Question: So, I've seen an example for a newly created doc
'''
Rectangle r = new Rectangle(400, 300);
Document doc = new Document(r);
try
{
PdfWriter.GetInstance(doc, new FileStream("C:/Blocks2.pdf", FileMode.Create));
doc.Open();
string text = @"The result can be seen below, which shows the text
having been written to the document but it looks a
mess. ";
text = text.Replace(Environment.NewLine, String.Empty).Replace(" ", String.Empty);
Font brown = new Font(Font.FontFamily.COURIER, 9f, Font.NORMAL, new BaseColor(163, 21, 21));
Font lightblue = new Font(Font.FontFamily.COURIER, 9f, Font.NORMAL, new BaseColor(43, 145, 175));
Font courier = new Font(Font.FontFamily.COURIER, 9f);
Font georgia = FontFactory.GetFont("georgia", 10f);
georgia.Color = BaseColor.GRAY;
Chunk beginning = new Chunk(text, georgia);
Phrase p1 = new Phrase(beginning);
Chunk c1 = new Chunk("You can of course force a newline using "", georgia);
Chunk c2 = new Chunk(@"
", brown);
Chunk c3 = new Chunk("" or ", georgia);
Chunk c4 = new Chunk("Environment", lightblue);
Chunk c5 = new Chunk(".NewLine", courier);
Chunk c6 = new Chunk(", or even ", georgia);
Chunk c7 = new Chunk("Chunk", lightblue);
Chunk c8 = new Chunk(".NEWLINE", courier);
Chunk c9 = new Chunk(" as part of the string you give a chunk.", georgia);
Phrase p2 = new Phrase();
p2.Add(c1);
p2.Add(c2);
p2.Add(c3);
p2.Add(c4);
p2.Add(c5);
p2.Add(c6);
p2.Add(c7);
p2.Add(c8);
p2.Add(c9);
Paragraph p = new Paragraph();
p.Add(p1);
p.Add(p2);
p.Alignment = Element.ALIGN_JUSTIFIED;
doc.Add(p);
}
'''
As you can see, the document is initiated with a rectangle 'Document doc = new Document(r);'
So, the result of this code is gonna be like this

My question is: how do I append text, which will consider page size in an existing document?
Is it possible to add a rectangle with a text in a doc? Or maybe append a newly created document to an existing one?
I realise, that I should probably read iText books, but I'm kind of running out of time and this is the last thing I have to figure out. Is there a clean easy solution, to my question? Thank you
Sadly, for some reason the solution by Alexis Pigeon doesn't work for me.
I've written
'''
Document doc = new Document();
var writer = PdfWriter.GetInstance(doc, new FileStream("C:/Blocks2.pdf", FileMode.Open));
doc.Open();
'''
and at the end
'''
doc.Add(p); doc.Close()
'''
And no changes are applied to the file, although code runs smoothly.
Something tells me, that this approach is wrong, since I haven't met any code examples, where people would have used 'Document' with and existing pdf file, only creating a new one. Usually it's 'PDFStamper' or 'PDFWriter'.
So, let me rephrase my : How do I append text to an existing document so that it will fill certain rectangle?
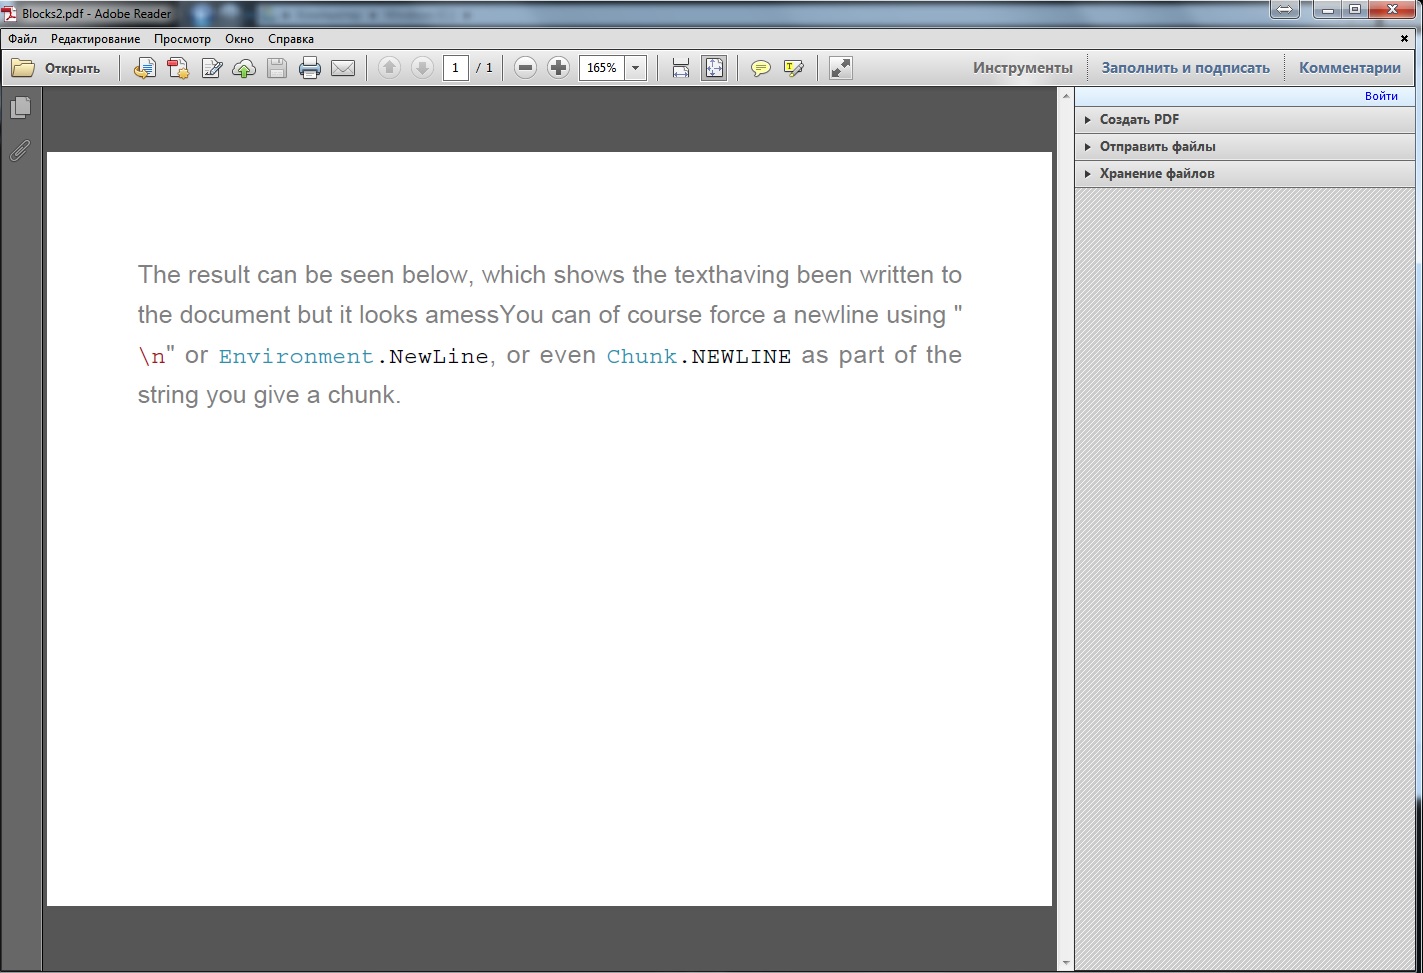
Answer: So, after looking around I figured out, that what Im looking for is called "hyphenation". Didnt know this word.
To fit the text in a rectangle area you need to create a table with one cell and invisible borders. I've also encoutered issues with encoding. Here is the code.:
'''
PdfReader pdf = new PdfReader("Test1.pdf");
File.Delete("C:/Blocks.pdf");
PdfStamper stp = new PdfStamper(pdf, new FileStream("C:/Blocks.pdf", FileMode.OpenOrCreate));
var canvas = stp.GetOverContent(1);
PdfPTable table = new PdfPTable(1);
table.SetTotalWidth(new float[] { 100 });
Phrase phrase = new Phrase();
phrase.Hyphenation = new HyphenationAuto("ru", "RU", 2, 2);
var bf = BaseFont.CreateFont("c:/windows/fonts/arialbd.ttf", "Cp1251", BaseFont.EMBEDDED);
phrase.Add(new Chunk("O BOZhE TY MOI NEUZhELI RABOTAET ESLI RABOTAET Ia BYL BY TAK SChASTLIV", new Font(bf, 12)));
PdfPCell cell = new PdfPCell(phrase);
cell.Border = Rectangle.NO_BORDER;
table.AddCell(cell);
table.WriteSelectedRows(0, 1, 200, 200, canvas);
stp.Close();
'''